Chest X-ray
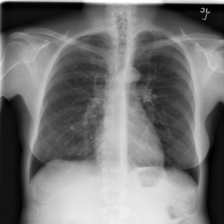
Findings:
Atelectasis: negative
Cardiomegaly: negative
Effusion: negative
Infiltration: negative
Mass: negative
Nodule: negative
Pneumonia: negative
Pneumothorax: negative
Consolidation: negative
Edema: negative
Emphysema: negative
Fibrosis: negative
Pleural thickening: negative
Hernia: negative